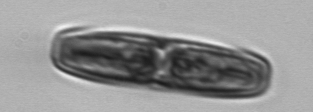
Label: Ephemera